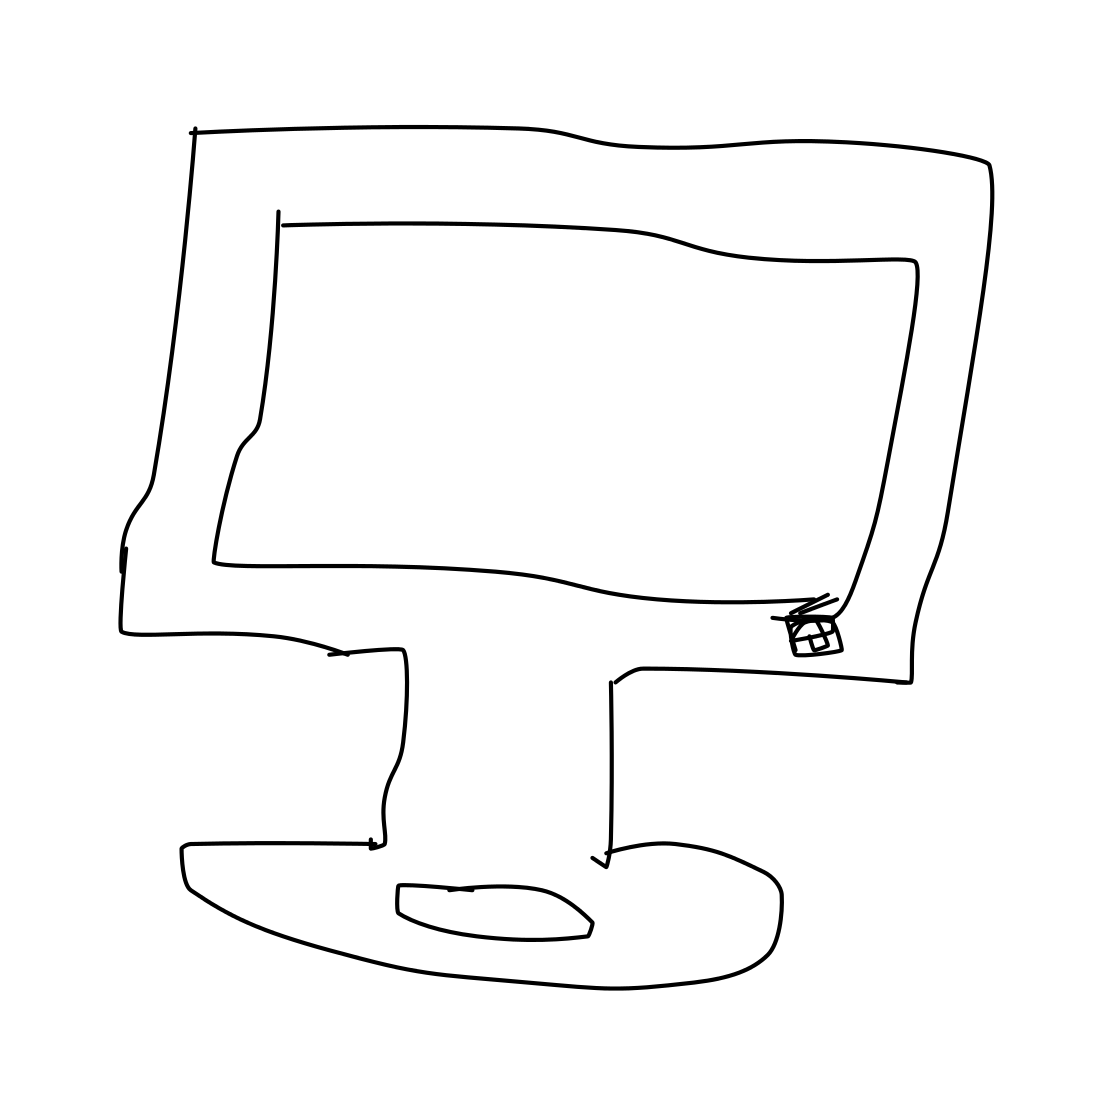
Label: computer monitor